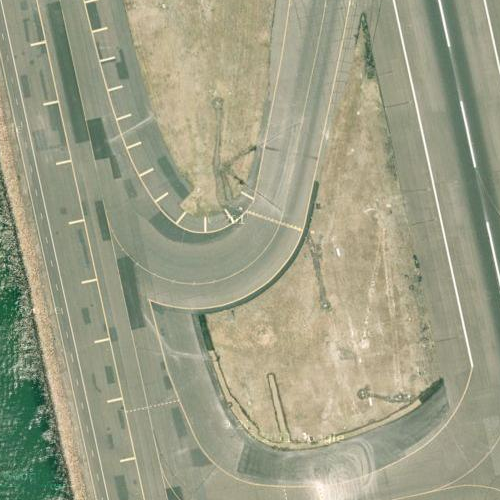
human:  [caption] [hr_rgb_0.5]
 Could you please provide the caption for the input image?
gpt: Some runways with white marking lines on are intersected to each other .

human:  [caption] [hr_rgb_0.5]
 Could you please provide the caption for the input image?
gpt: There are some runways intersected to each other with some lawns beside .

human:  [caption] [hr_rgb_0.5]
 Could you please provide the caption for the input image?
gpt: Many runways are intersected to each other while some lawns beside .

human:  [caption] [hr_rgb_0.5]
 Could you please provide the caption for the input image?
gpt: Some runways are intersected to each other in the airport .

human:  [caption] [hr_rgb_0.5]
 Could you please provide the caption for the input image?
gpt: There are some runways with white marking lines are intersected in the airport .